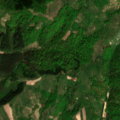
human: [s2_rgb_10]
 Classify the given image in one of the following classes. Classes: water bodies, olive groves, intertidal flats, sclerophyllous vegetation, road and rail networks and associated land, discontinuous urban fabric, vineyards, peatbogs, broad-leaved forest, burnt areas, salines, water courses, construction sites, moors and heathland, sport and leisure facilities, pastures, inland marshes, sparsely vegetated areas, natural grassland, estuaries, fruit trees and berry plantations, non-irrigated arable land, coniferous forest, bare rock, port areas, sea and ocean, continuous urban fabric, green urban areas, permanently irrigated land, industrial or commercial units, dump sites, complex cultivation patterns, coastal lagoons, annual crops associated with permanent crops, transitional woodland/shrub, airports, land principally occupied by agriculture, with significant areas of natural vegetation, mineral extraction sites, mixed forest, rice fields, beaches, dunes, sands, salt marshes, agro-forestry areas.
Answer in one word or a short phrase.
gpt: land principally occupied by agriculture, with significant areas of natural vegetation, broad-leaved forest, mixed forest, transitional woodland/shrub